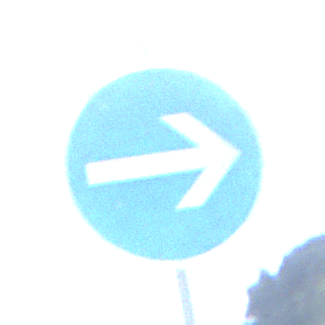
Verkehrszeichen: VorgeschriebeneFahrtrichtungHierRechts
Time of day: SunriseSunset
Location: Outdoor (Suburban)
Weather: PartlyCloudy
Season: NotSpecified
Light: Natural